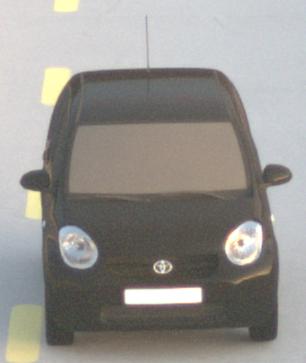
Make: Toyota
Model: Passo
Detailed model: Toyota Passo X Yururi
Model produced from: 2010
Model produced until: 2016
Doors: 5
Color: black
Road condition: dry road
Daytime: dawn
Contrast: medium contrast